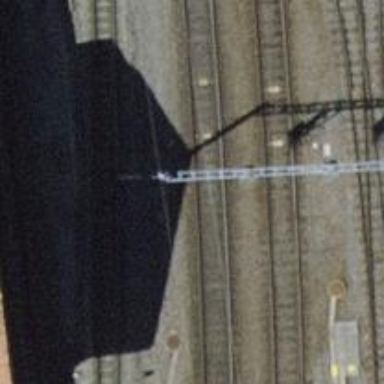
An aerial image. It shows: Railway signal.